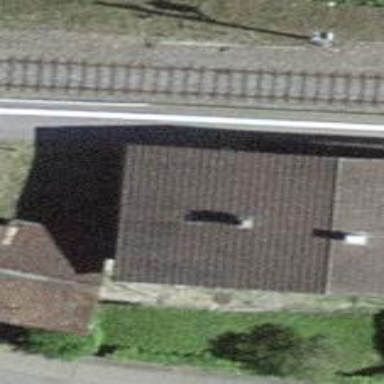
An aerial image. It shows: Building with gabled roof oriented across.